Question: I would like to extract a code from a larger extract of text, the constants I have is the Code will either start with WP or MD and end in a Numeric value and example of the patterns the code can be in are below;
'''
WP0053
WP053
WP_053
WP_0053
WP 053
WP 0053
MDC_308
WP6
WP6.1
MDC_0308
'''
Please see image of expected output below;

Any help would be much appreciated
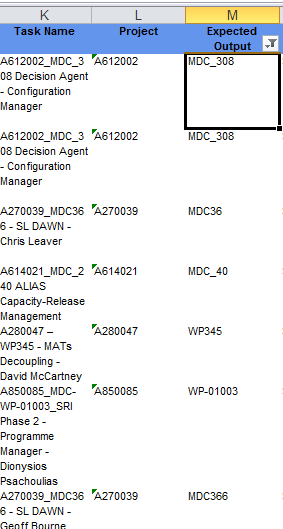
Answer: Public Function GetCode(data As String) As String
'''
startpos = InStr(data, "WP")
If startpos = 0 Then startpos = InStr(data, "MD")
fisrtNumPos = 0
For i = startpos To Len(data)
If fisrtNumPos = 0 And LastNumPos = 0 Then
If IsNumeric(Mid(data, i, 1)) Then
fisrtNumPos = i
End If
Else
If Not IsNumeric(Mid(data, i, 1)) Then
LastNumPos = i
Exit For
End If
End If
Next i
Endpos = LastNumPos - startpos
GetCode = Mid(data, startpos, Endpos)
'''
End Function
Add this Code in any Module and try.